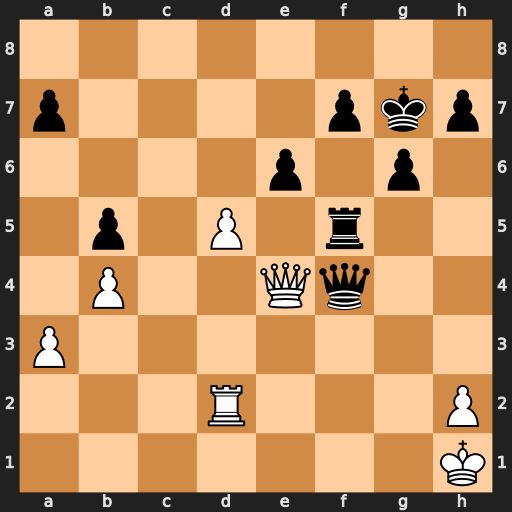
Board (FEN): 8/p4pkp/4p1p1/1p1P1r2/1P2Qq2/P7/3R3P/7K
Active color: w
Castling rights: -
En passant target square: -
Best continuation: Qxf4 Rxf4 d6